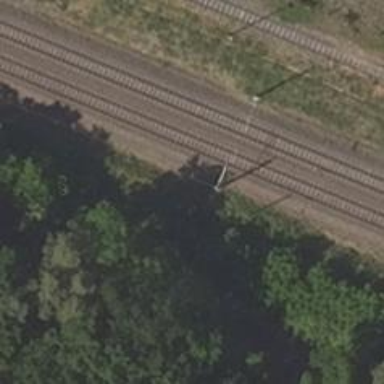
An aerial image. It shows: Railway milestone with catenary mast.